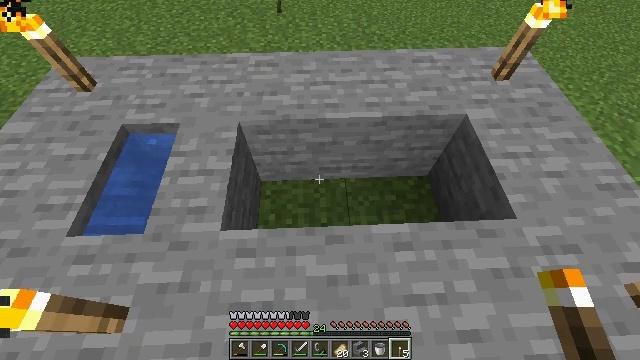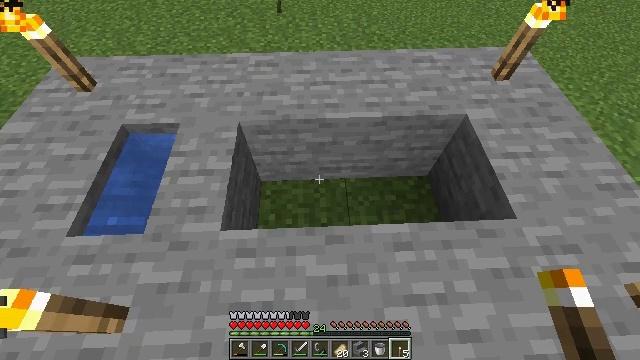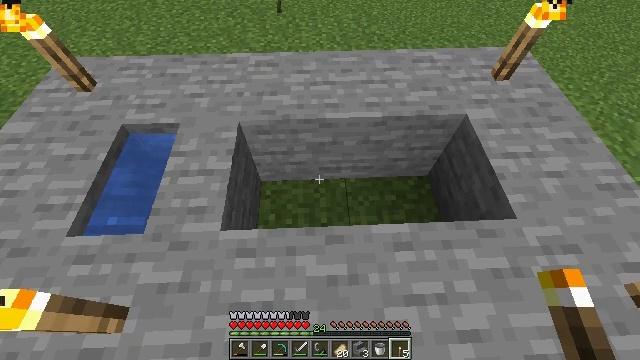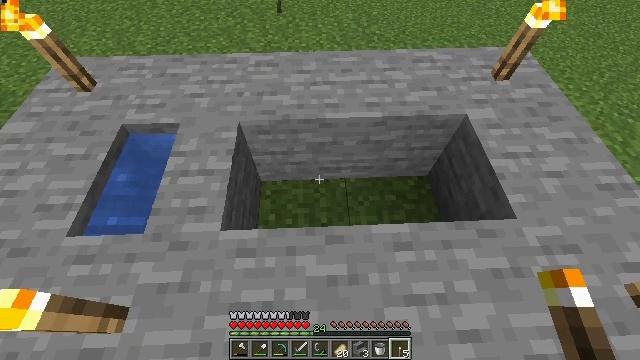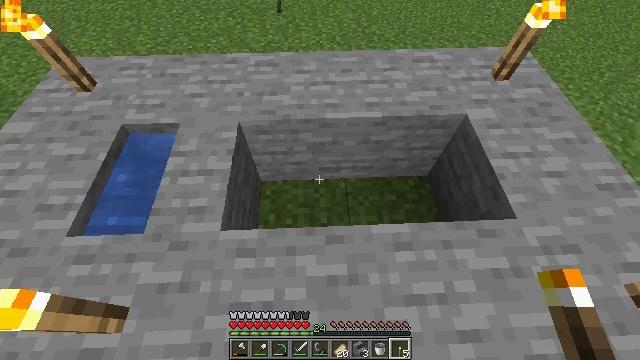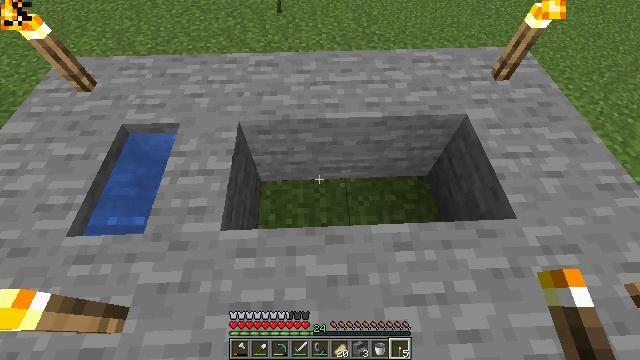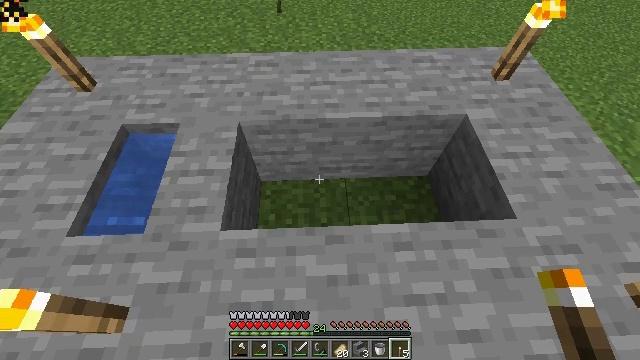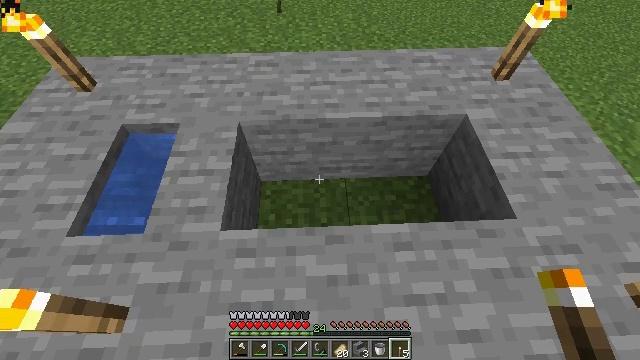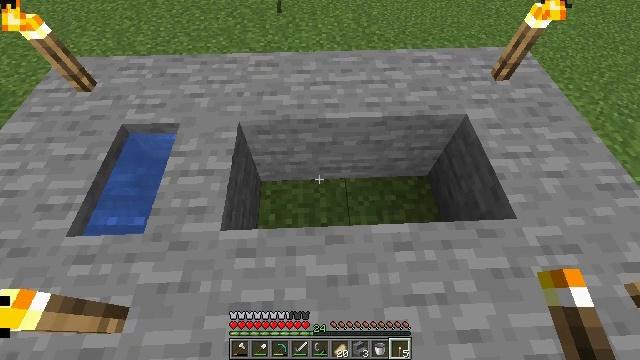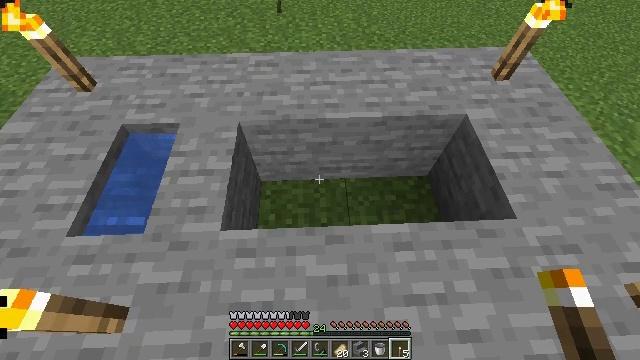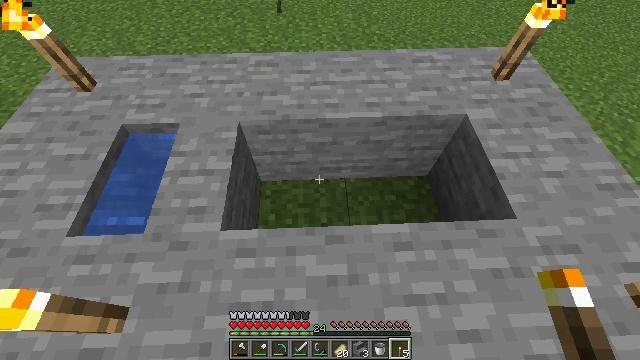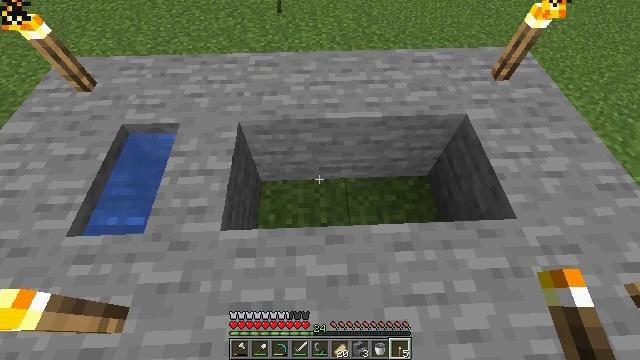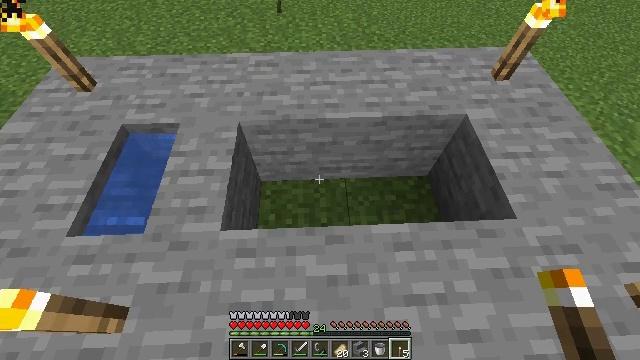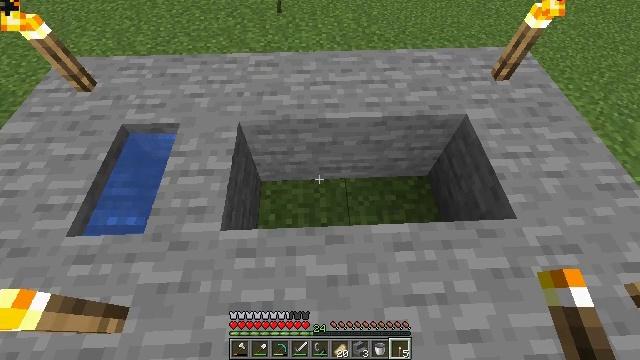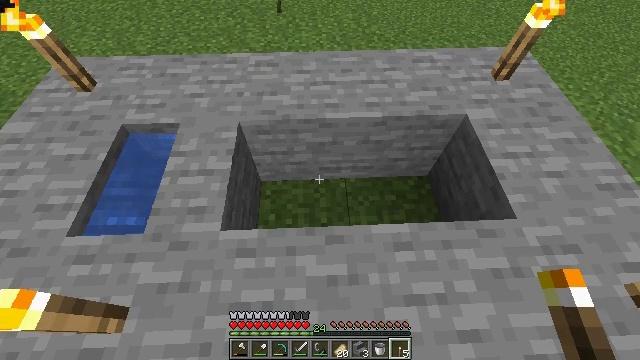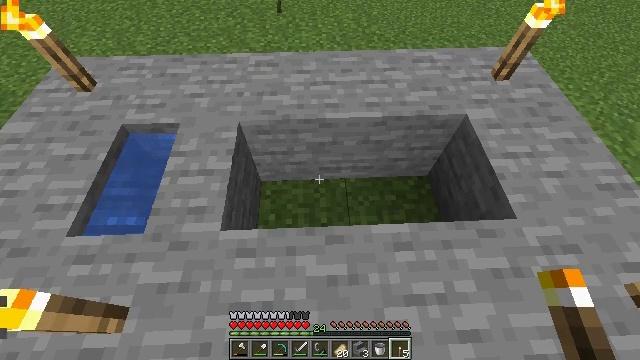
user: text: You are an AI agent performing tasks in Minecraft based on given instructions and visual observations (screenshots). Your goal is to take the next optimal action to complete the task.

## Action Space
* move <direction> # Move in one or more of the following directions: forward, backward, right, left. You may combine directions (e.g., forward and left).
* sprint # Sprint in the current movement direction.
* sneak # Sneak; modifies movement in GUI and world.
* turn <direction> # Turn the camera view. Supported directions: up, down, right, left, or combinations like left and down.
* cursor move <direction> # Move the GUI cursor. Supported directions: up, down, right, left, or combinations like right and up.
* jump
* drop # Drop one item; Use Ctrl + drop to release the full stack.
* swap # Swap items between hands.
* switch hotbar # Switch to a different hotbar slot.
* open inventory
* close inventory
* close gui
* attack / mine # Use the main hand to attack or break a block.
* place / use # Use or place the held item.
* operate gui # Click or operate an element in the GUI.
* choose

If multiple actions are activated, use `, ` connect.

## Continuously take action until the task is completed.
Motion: motion action
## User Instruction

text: Form a heavy weighted pressure plate inside the crafting table.
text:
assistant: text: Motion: no_op
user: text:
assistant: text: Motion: no_op
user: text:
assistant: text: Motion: no_op
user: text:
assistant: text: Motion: no_op
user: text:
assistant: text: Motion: no_op
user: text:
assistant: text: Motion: no_op
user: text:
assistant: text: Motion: no_op
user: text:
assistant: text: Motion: no_op
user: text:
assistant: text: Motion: no_op
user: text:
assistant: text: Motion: no_op
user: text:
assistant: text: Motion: no_op
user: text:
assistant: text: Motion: no_op
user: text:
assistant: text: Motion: no_op
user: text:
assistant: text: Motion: no_op
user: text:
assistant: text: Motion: no_op
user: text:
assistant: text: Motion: no_op
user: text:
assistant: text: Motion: no_op
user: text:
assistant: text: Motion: no_op
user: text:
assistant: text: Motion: no_op
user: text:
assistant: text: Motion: no_op
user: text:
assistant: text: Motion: no_op
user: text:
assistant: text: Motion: no_op
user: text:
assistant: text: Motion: no_op
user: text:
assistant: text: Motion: no_op
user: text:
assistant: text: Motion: no_op
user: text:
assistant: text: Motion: no_op
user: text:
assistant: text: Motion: no_op
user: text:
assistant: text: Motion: no_op
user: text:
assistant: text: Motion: no_op
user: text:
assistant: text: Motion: no_op